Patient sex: M
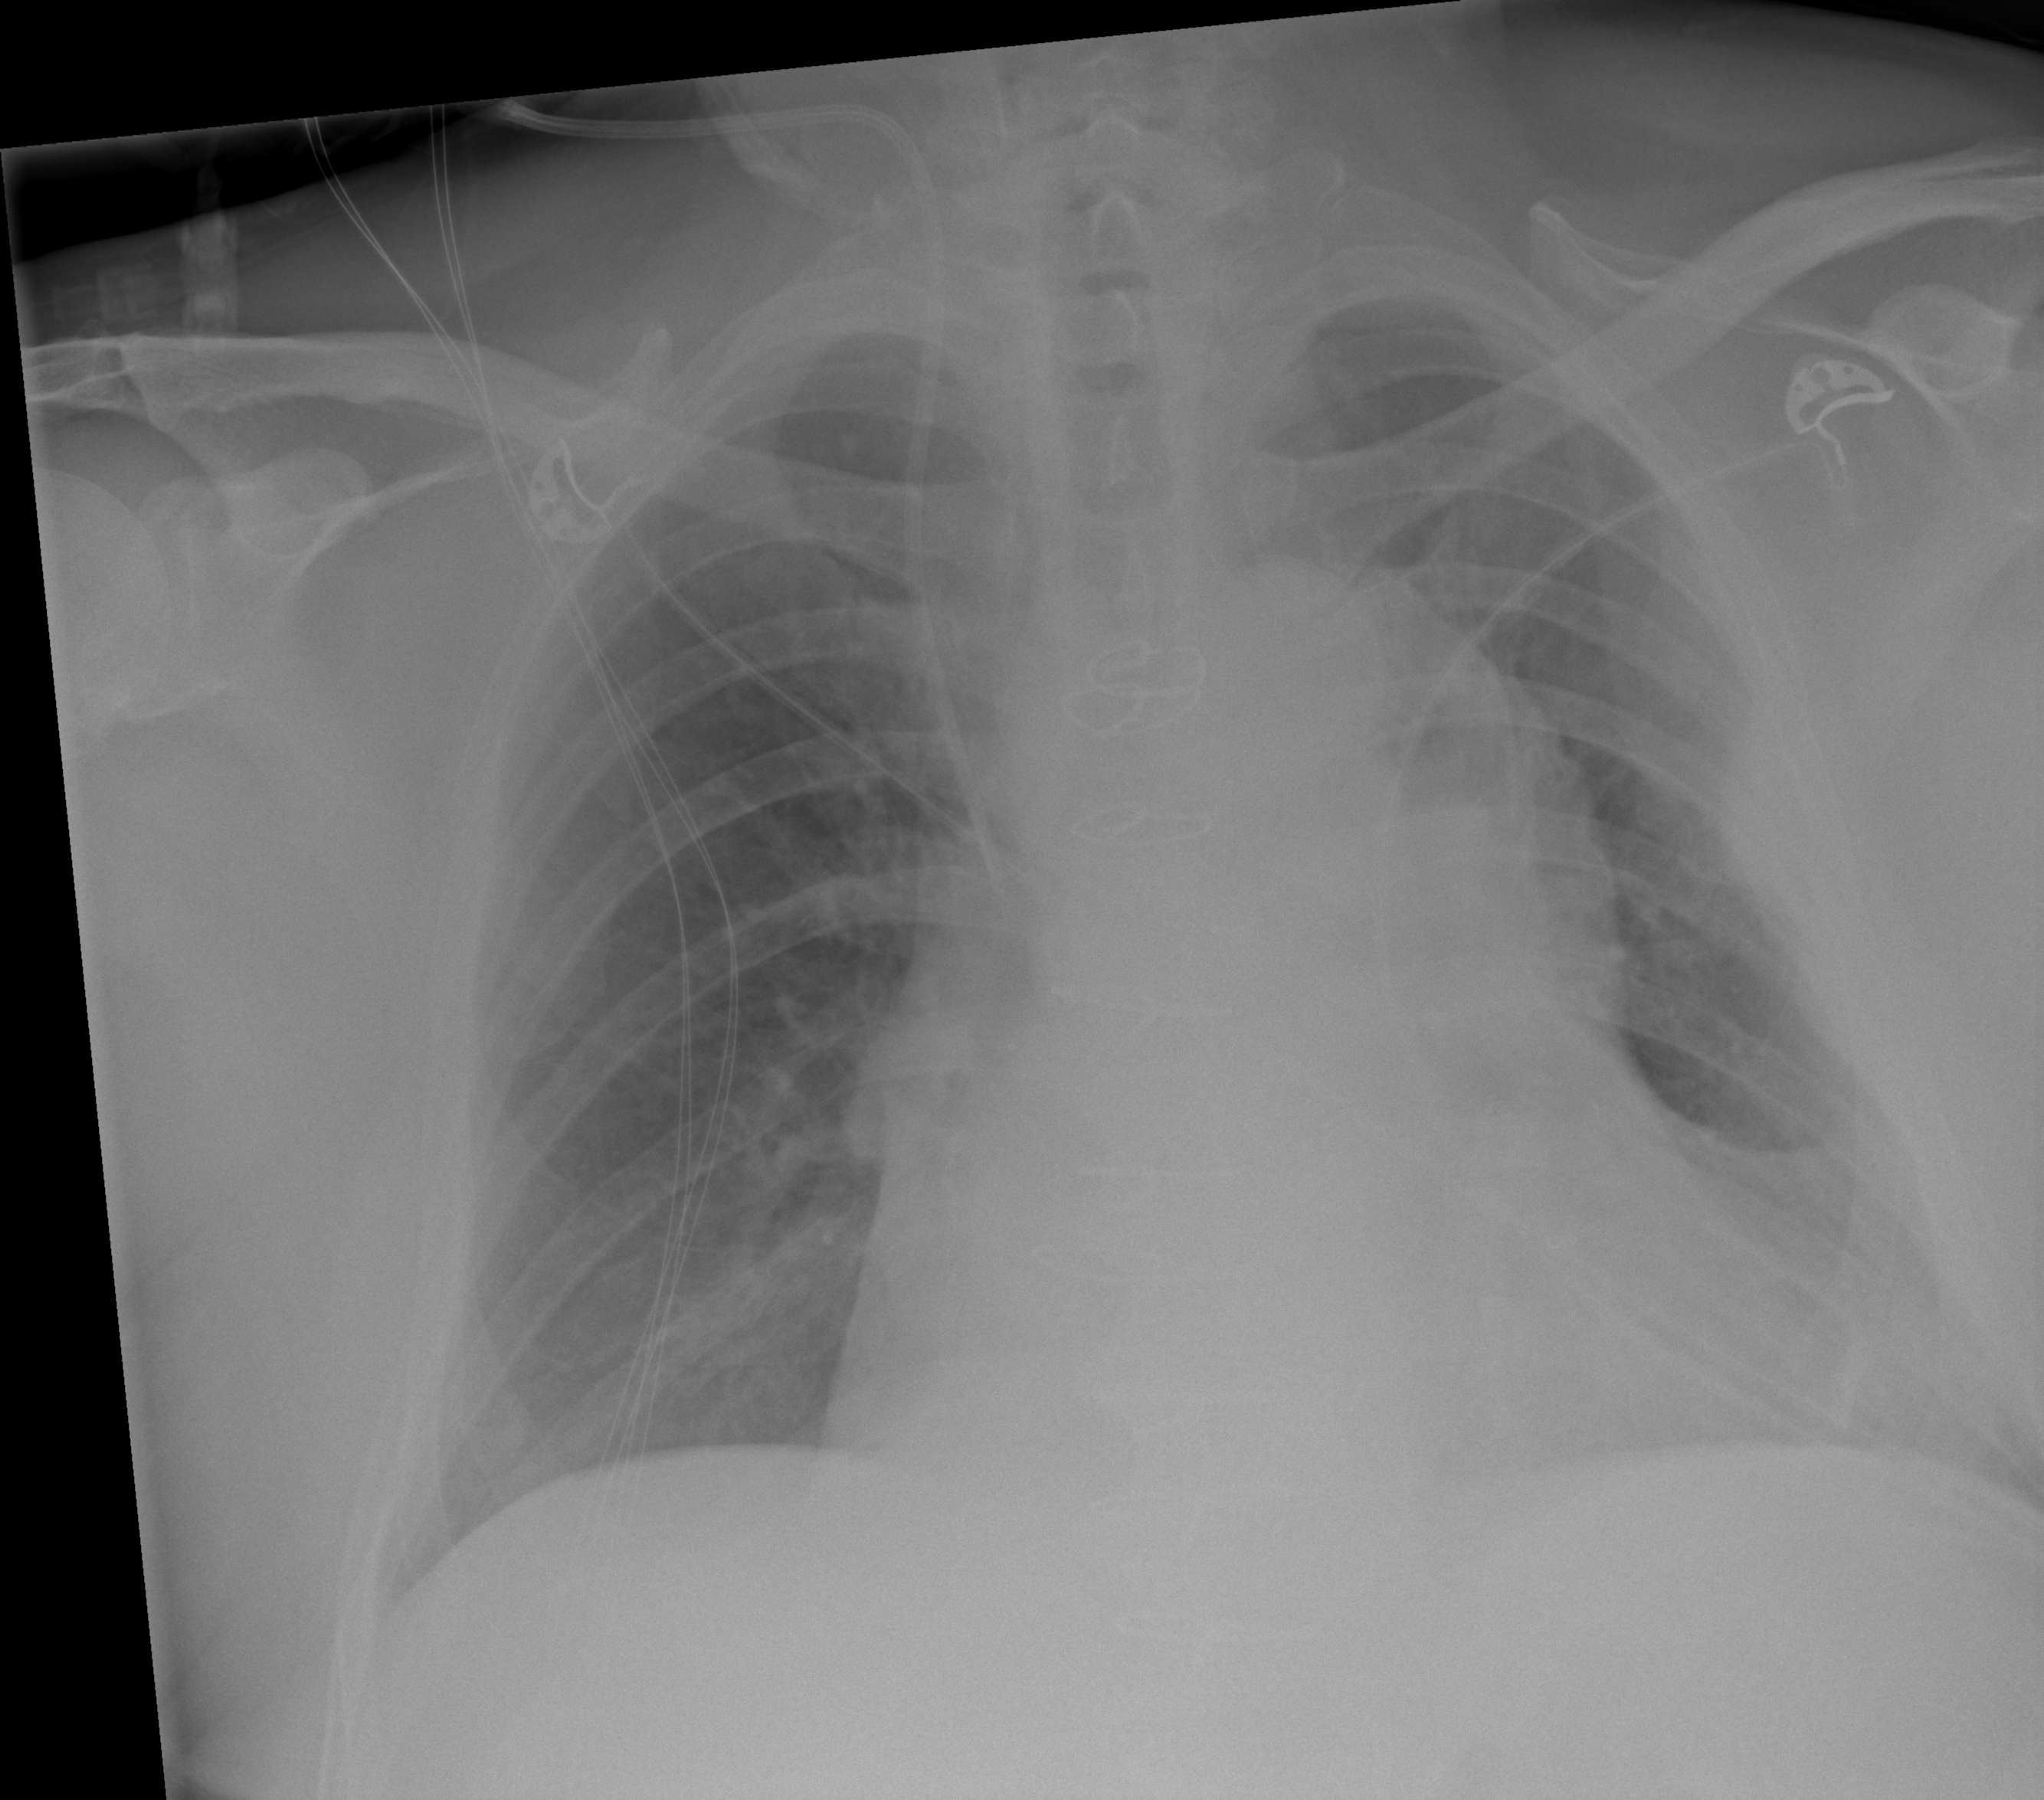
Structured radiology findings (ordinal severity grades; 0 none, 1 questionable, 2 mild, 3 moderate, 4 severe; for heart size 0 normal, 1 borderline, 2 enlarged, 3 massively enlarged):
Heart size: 2
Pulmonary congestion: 2
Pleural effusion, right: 0
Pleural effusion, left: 2
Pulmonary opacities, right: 0
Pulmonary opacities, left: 0
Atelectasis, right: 2
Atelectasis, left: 3